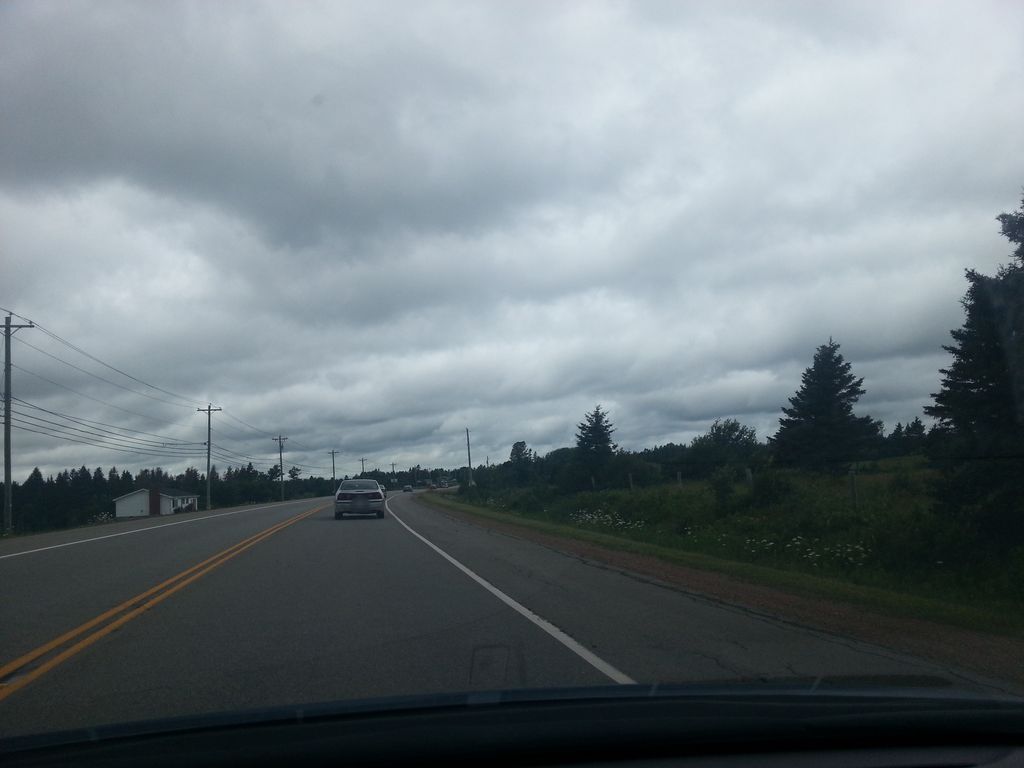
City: charlottetown